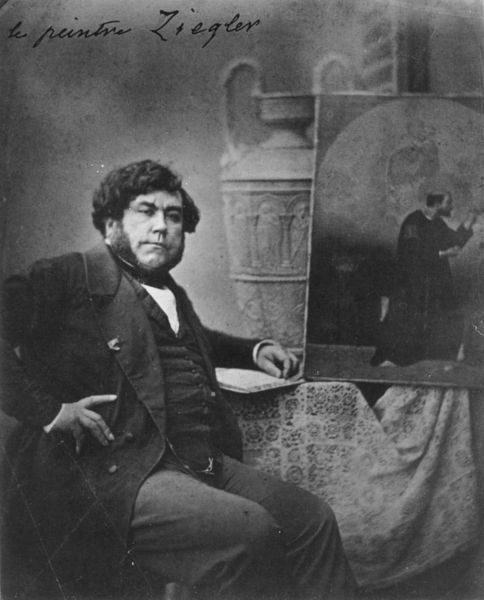
Titel: Portrait de Jules Ziegler
Künstler: F. Nadar
Institution: Paris, Musée d’Orsay
Schlagwörter: gemälde, mann, tisch, bart, bild, portrait, haare, mantel, locken, amphore, vase, papier, maler, knöpfe, weste, foto, hüfte, mönch, ziegler